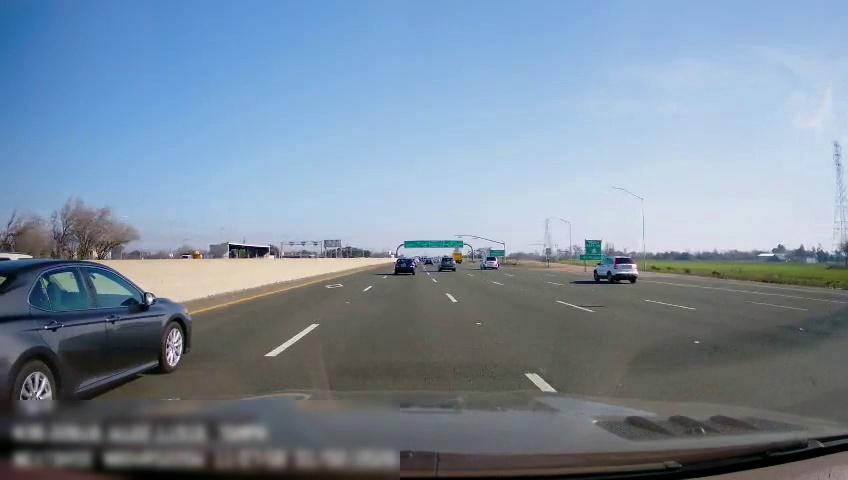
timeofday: Day
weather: Sunny
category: Drivable Space
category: Vehicles | SUV
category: Vehicles | SUV
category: Vehicles | Truck
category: Vehicles | SUV
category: Vehicles | Van
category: Vehicles | Car
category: Lanes | Alternate Lane
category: Lanes | Current Lane
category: Lanes | Current Lane
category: Lanes | Alternate Lane
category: Lanes | Alternate Lane
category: Lanes | Alternate Lane
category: Lanes | Alternate Lane
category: Lanes | Alternate Lane
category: Traffic | Signs
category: Traffic | Signs
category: Traffic | Signs
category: Traffic | Signs
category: Traffic | Signs